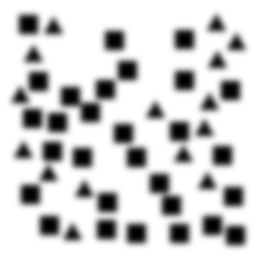
Squares: 29
Triangles: 15
Stars: 0
Total shapes: 44